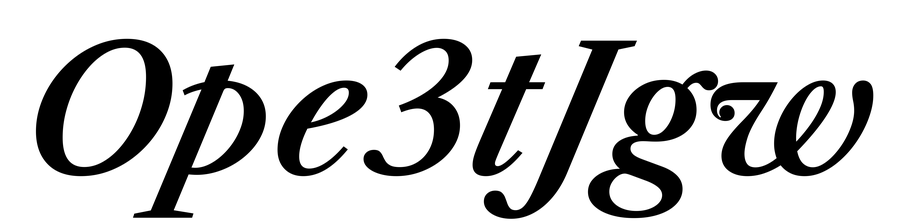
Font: LibreCaslonText-Italic_SemiBold_Italic